Question: I run a <URL> provided by one of Microsoft employee to find out about which indexes need to Rebuild/Reorganize depending on the average fragmentation. I got back a reasonable list but while trying to rebuild some of them on a specific database I kept receiving errors :

The first idea I got is to set the database in single user mode, rebuild the indexes and then bring it back to life. Well that did not help because the database is being populated by a Windows service that ironically uses the same user I am connected with and the only available to me with enough permissions to do so. I am working on a corporate environment so the moon is a bit closer than getting another user credentials. I also cannot stop the service while executing my tasks because it is used for many other things.
My question is simple: How can I force single-user mode to force single connection source? In other words how to hide the database or eventually the SQL server from the service? It will correctly handle the absence as a network issue so I don't have to worry about that part.
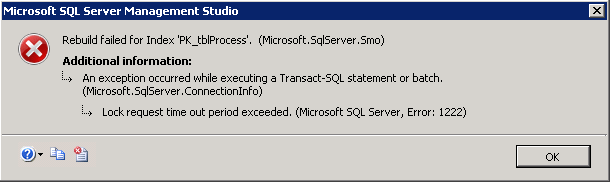
Answer: I found a good solution to use that might help others. I start by getting the list of transactions with locks on the current table using :
'''
USE [Your DB Name]
SELECT REQUEST_MODE, REQUEST_TYPE, REQUEST_SESSION_ID
FROM sys.dm_tran_locks
WHERE RESOURCE_TYPE = 'OBJECT'
AND RESOURCE_ASSOCIATED_ENTITY_ID =(SELECT OBJECT_ID('YourTableName'))
'''
The 'REQUEST_SESSION_ID' is the ID of the session which has the lock set on the table. Then I run 'EXEC sp_who2' to make sure that the SPID is the one for the expected service. All I needed to do at the end was 'KILL <SPID>' and rebuild the index. You might need to do it multiple time if you are building more than one index as the lock could be set again.